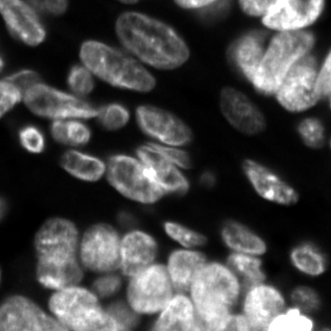
Tissue sample: ovarian
Magnification: 10.0x
Cell type: Pericytes
Senescence state: normal